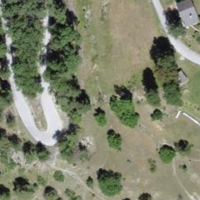
EUNIS habitat code: 45
Species observed at this site:
Clinopodium vulgare
Gentiana cruciata